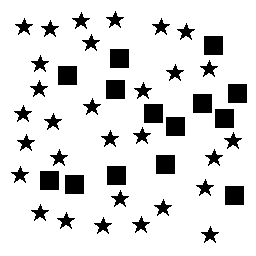
Squares: 14
Triangles: 0
Stars: 30
Total shapes: 44